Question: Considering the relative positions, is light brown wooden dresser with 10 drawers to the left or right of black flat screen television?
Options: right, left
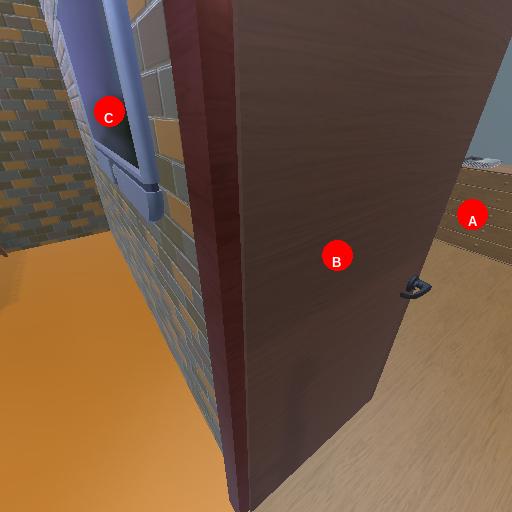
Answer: right